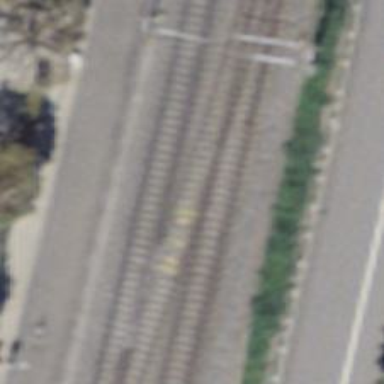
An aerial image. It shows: Railway with two tracks and electrified overhead contact lines.